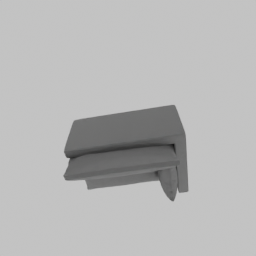
Label: furniture